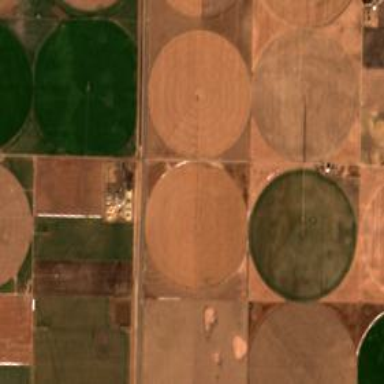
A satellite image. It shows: Farmland with pivot irrigation system.